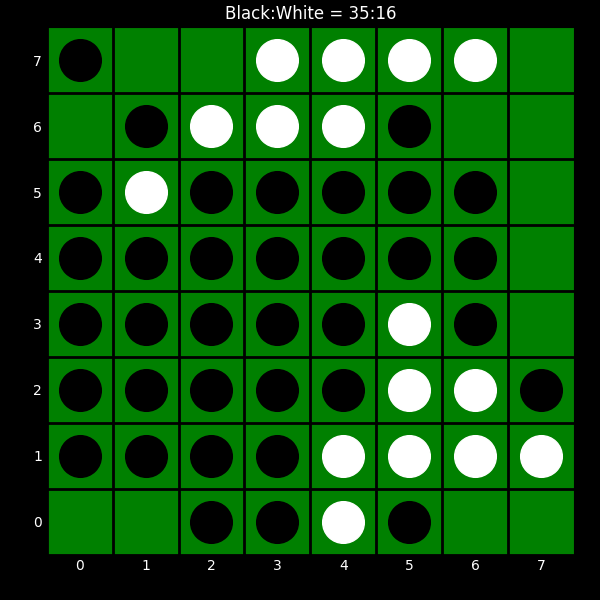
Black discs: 35
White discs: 16